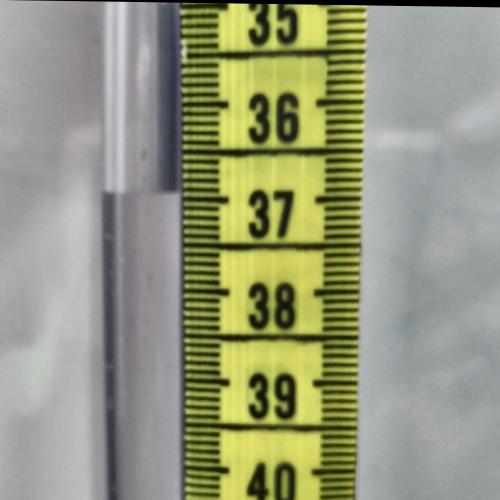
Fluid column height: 36.9 cm